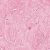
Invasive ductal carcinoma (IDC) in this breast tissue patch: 0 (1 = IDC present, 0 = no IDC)